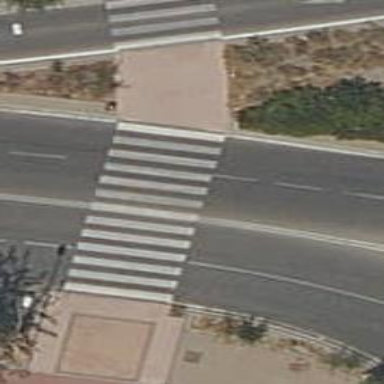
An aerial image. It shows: Marked road crossing with visible crossing markings.